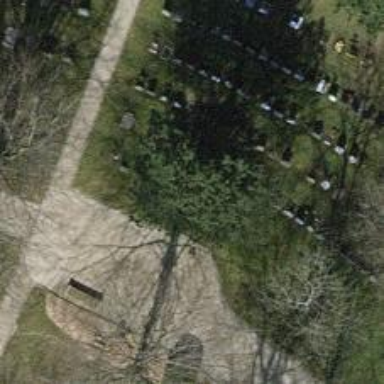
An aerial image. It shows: Cemetery with evergreen needle-leaved trees.